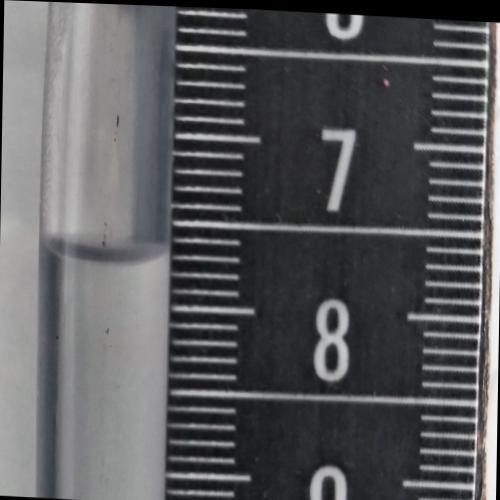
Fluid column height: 7.7 cm